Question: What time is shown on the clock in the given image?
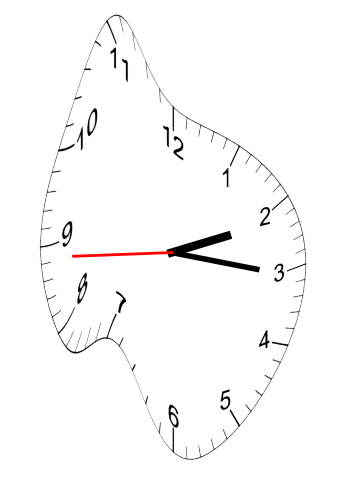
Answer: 02:15:44